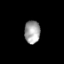
Tissue: skin
Cell type: Epithelial cells
Senescence score: 0.2868
Nuclear area (px): 352
Mean DAPI intensity: 162.602